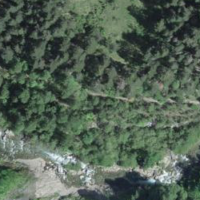
EUNIS habitat code: 32
Species observed at this site:
Chamaenerion dodonaei